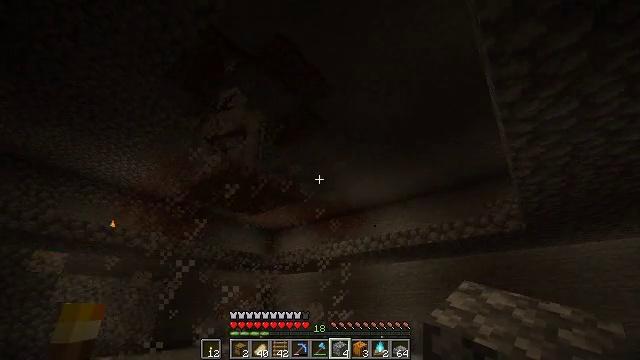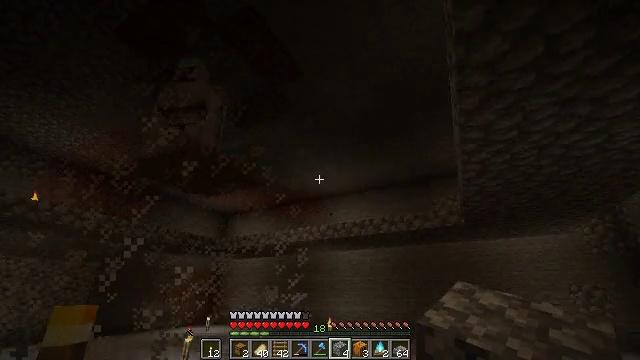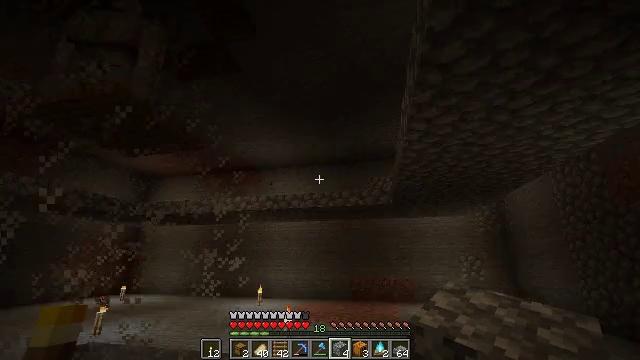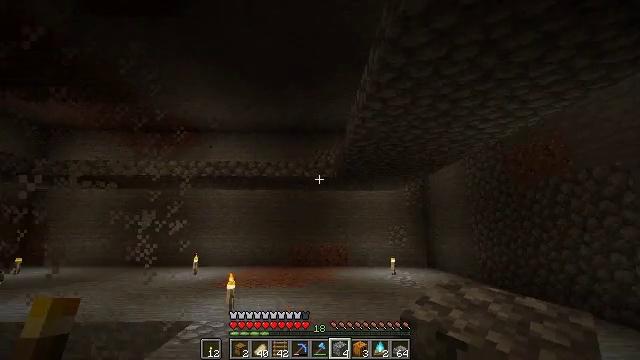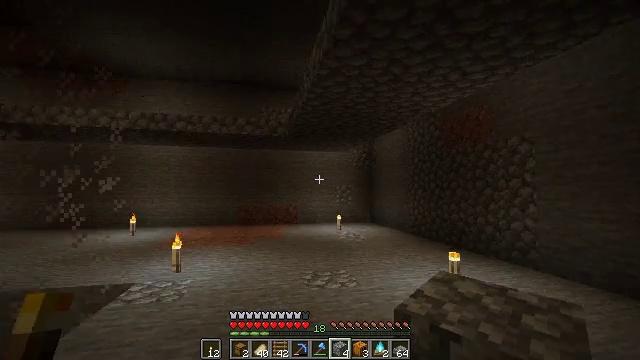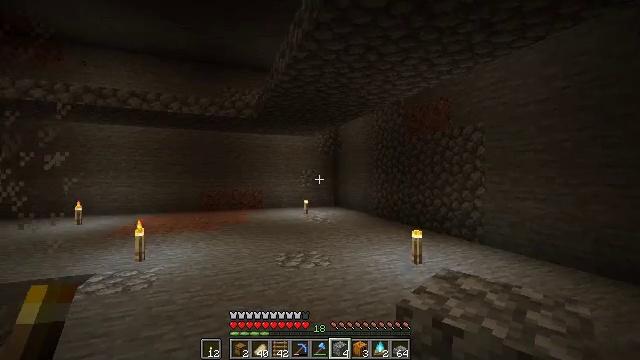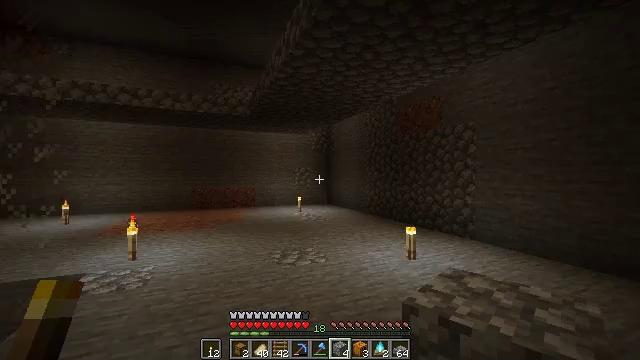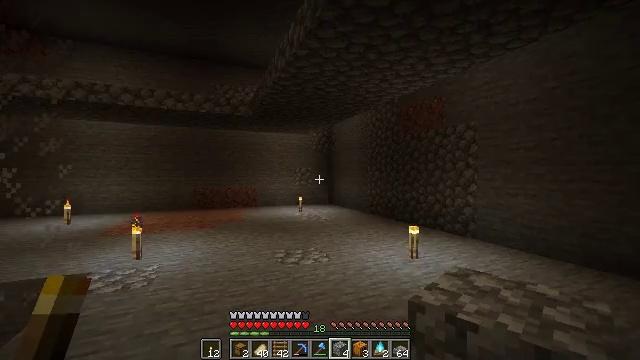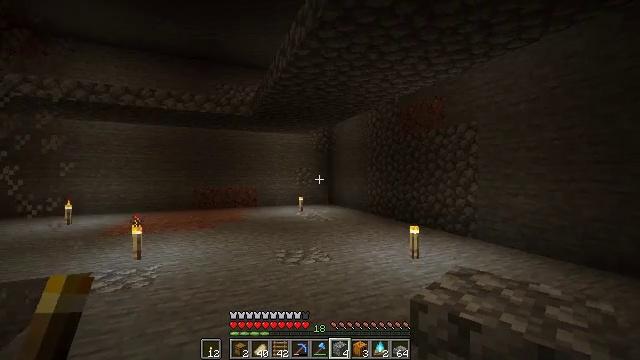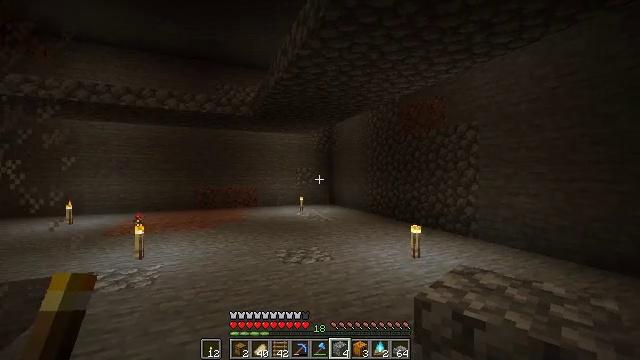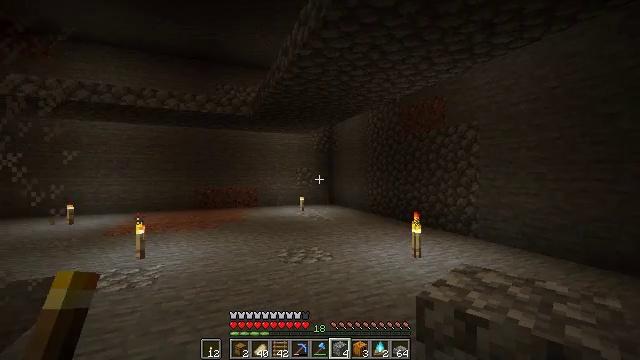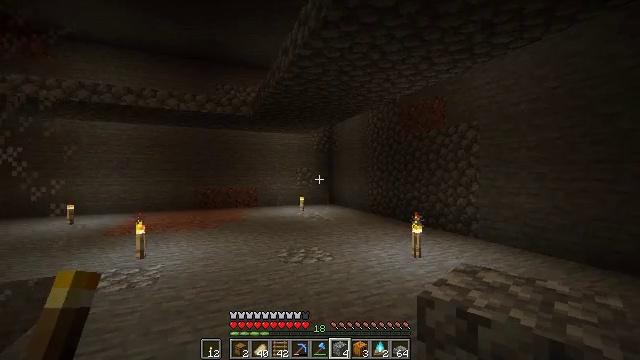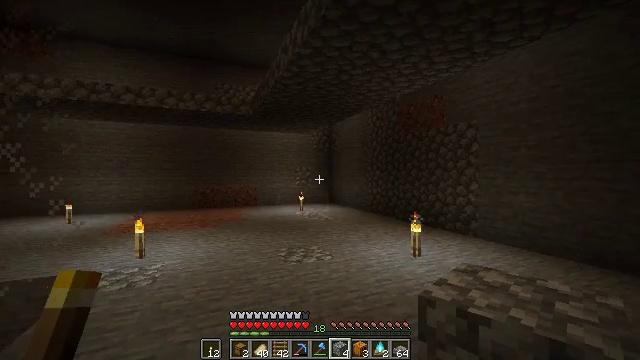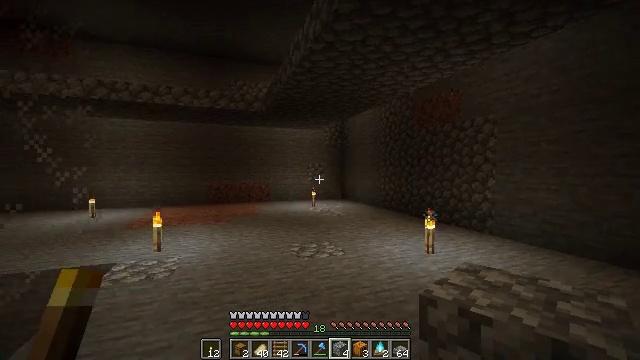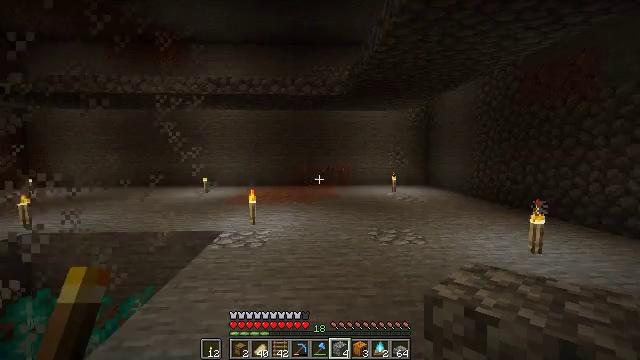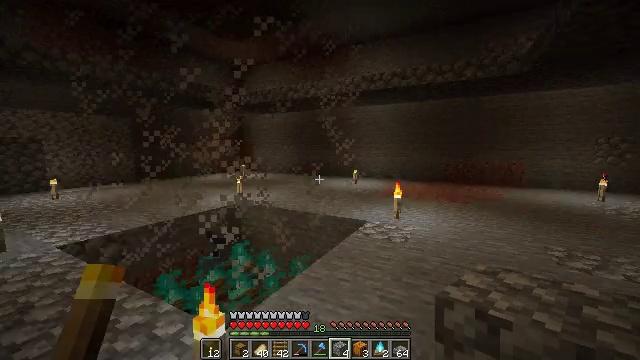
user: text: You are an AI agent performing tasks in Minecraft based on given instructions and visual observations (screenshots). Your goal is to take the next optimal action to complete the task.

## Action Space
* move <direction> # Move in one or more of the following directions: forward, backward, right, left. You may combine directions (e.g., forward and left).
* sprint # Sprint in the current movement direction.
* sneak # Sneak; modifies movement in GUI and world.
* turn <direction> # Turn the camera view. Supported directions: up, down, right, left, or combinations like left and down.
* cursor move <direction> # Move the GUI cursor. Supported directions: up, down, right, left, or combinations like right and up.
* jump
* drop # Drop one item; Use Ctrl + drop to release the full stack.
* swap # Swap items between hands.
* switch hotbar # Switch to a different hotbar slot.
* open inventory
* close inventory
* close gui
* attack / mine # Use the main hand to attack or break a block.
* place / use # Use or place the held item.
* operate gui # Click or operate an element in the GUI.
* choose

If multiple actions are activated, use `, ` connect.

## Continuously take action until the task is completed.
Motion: motion action
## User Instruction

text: Break the ladder to collect it.
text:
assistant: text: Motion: move left, turn right and down
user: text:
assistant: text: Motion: move left, turn right and down
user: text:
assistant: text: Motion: move left, turn right and down
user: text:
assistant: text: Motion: move left, turn right and down
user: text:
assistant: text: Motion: turn right and down
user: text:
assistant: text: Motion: turn right
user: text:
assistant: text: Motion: no_op
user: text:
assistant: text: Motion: no_op
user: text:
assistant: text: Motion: no_op
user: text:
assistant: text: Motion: no_op
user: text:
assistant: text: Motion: no_op
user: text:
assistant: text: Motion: no_op
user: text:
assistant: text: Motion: turn left
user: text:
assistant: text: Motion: turn left and down
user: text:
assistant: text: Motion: turn left and down
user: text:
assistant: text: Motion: turn left and up
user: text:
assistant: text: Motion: turn left and up
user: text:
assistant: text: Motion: no_op
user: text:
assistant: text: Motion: no_op
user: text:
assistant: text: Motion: no_op
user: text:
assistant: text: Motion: no_op
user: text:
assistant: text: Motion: no_op
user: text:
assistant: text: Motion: no_op
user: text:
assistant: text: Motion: turn left and down
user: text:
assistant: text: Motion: turn left and down
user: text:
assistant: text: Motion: turn left
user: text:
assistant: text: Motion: no_op
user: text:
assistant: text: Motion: turn left and down
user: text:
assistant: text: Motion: move left, turn left and down
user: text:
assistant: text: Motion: move forward and move left, turn left and down